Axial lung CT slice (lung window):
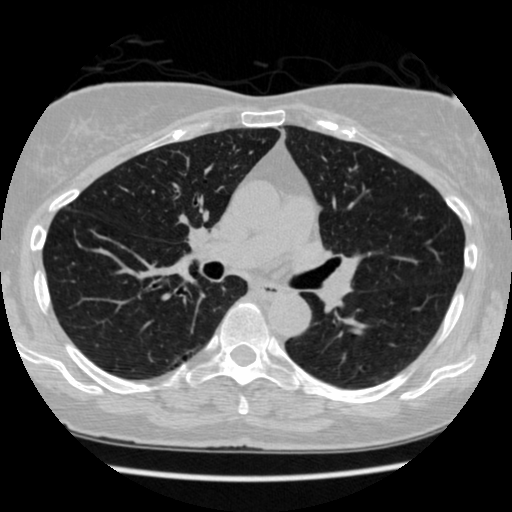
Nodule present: yes
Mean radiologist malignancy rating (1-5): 1